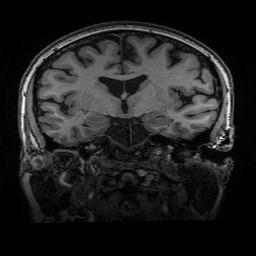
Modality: T1w
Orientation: sagittal
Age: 70
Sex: female
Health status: healthy
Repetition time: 2.53 s
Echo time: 0.0034 s